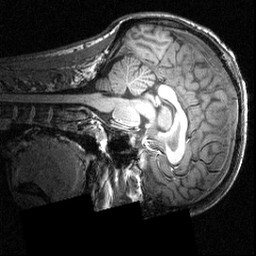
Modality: T1w
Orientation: sagittal
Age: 20
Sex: male
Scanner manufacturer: siemens
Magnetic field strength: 3.951 T
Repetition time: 1.5 s
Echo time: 0.00335 s